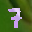
Label: 7